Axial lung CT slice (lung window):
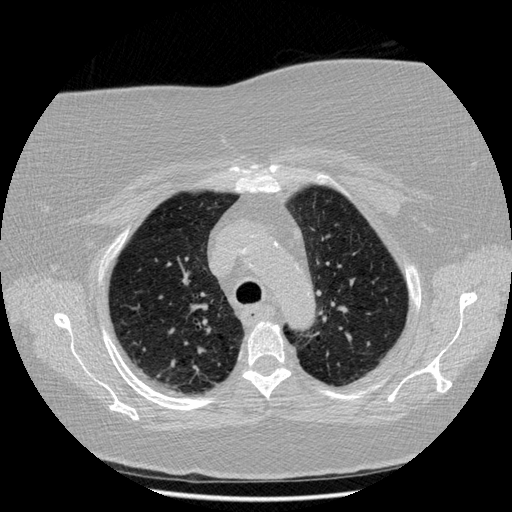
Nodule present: no